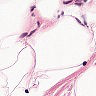
Metastatic tissue present: no